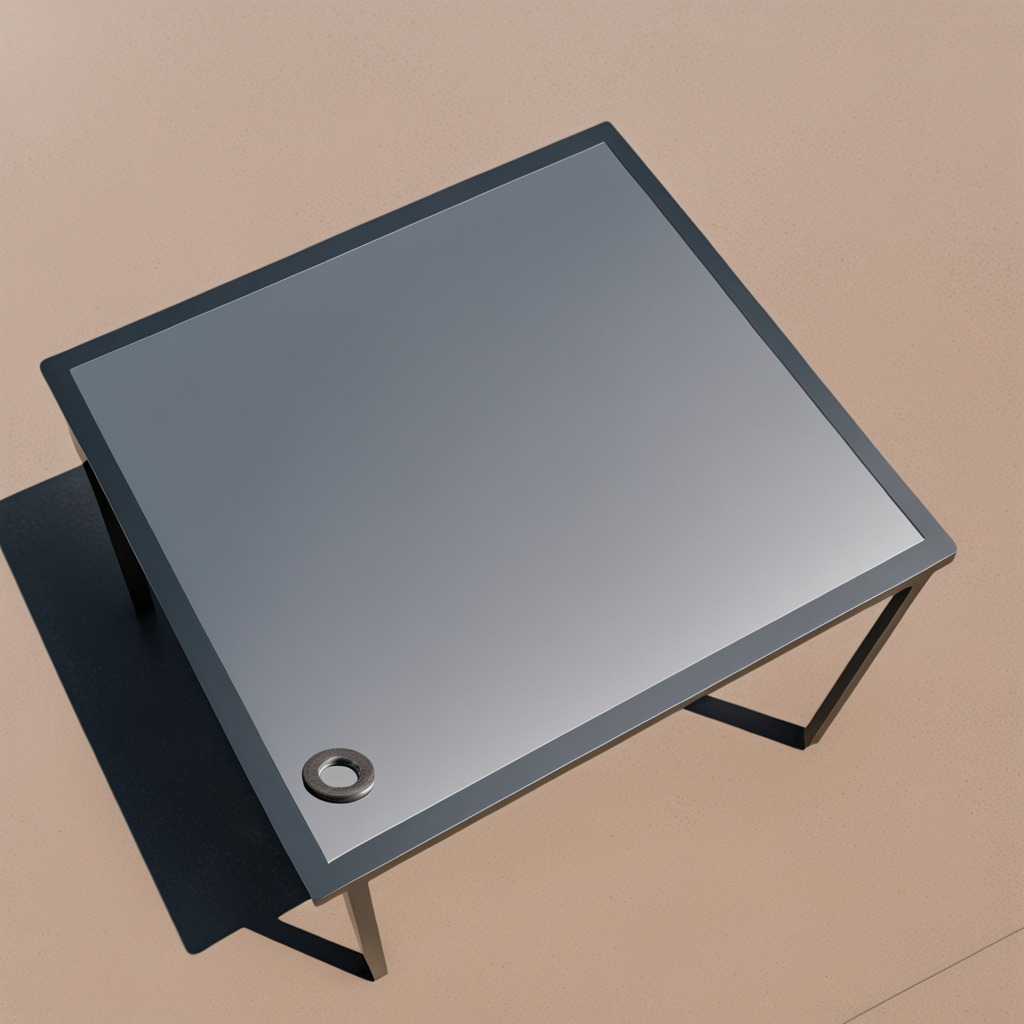
A flat metal washer is lying on the table.